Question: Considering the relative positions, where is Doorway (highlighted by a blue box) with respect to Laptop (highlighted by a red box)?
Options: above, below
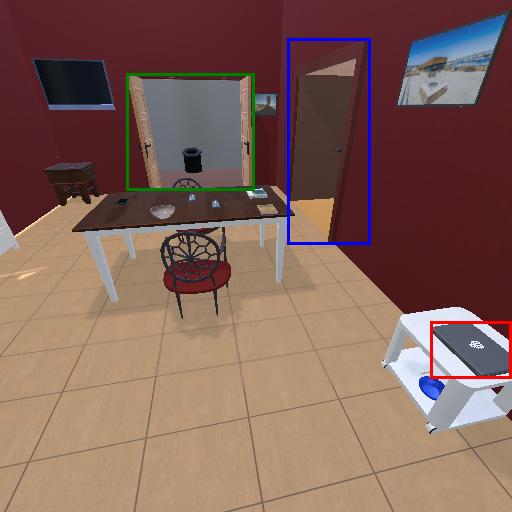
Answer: above